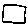
Label: square